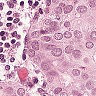
Metastatic tissue present: yes